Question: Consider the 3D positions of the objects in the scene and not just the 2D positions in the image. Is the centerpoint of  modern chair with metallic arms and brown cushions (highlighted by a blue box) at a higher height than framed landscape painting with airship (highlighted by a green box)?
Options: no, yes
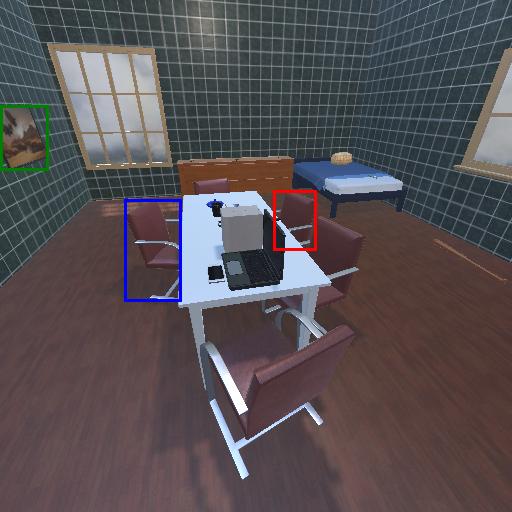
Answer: no